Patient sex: M
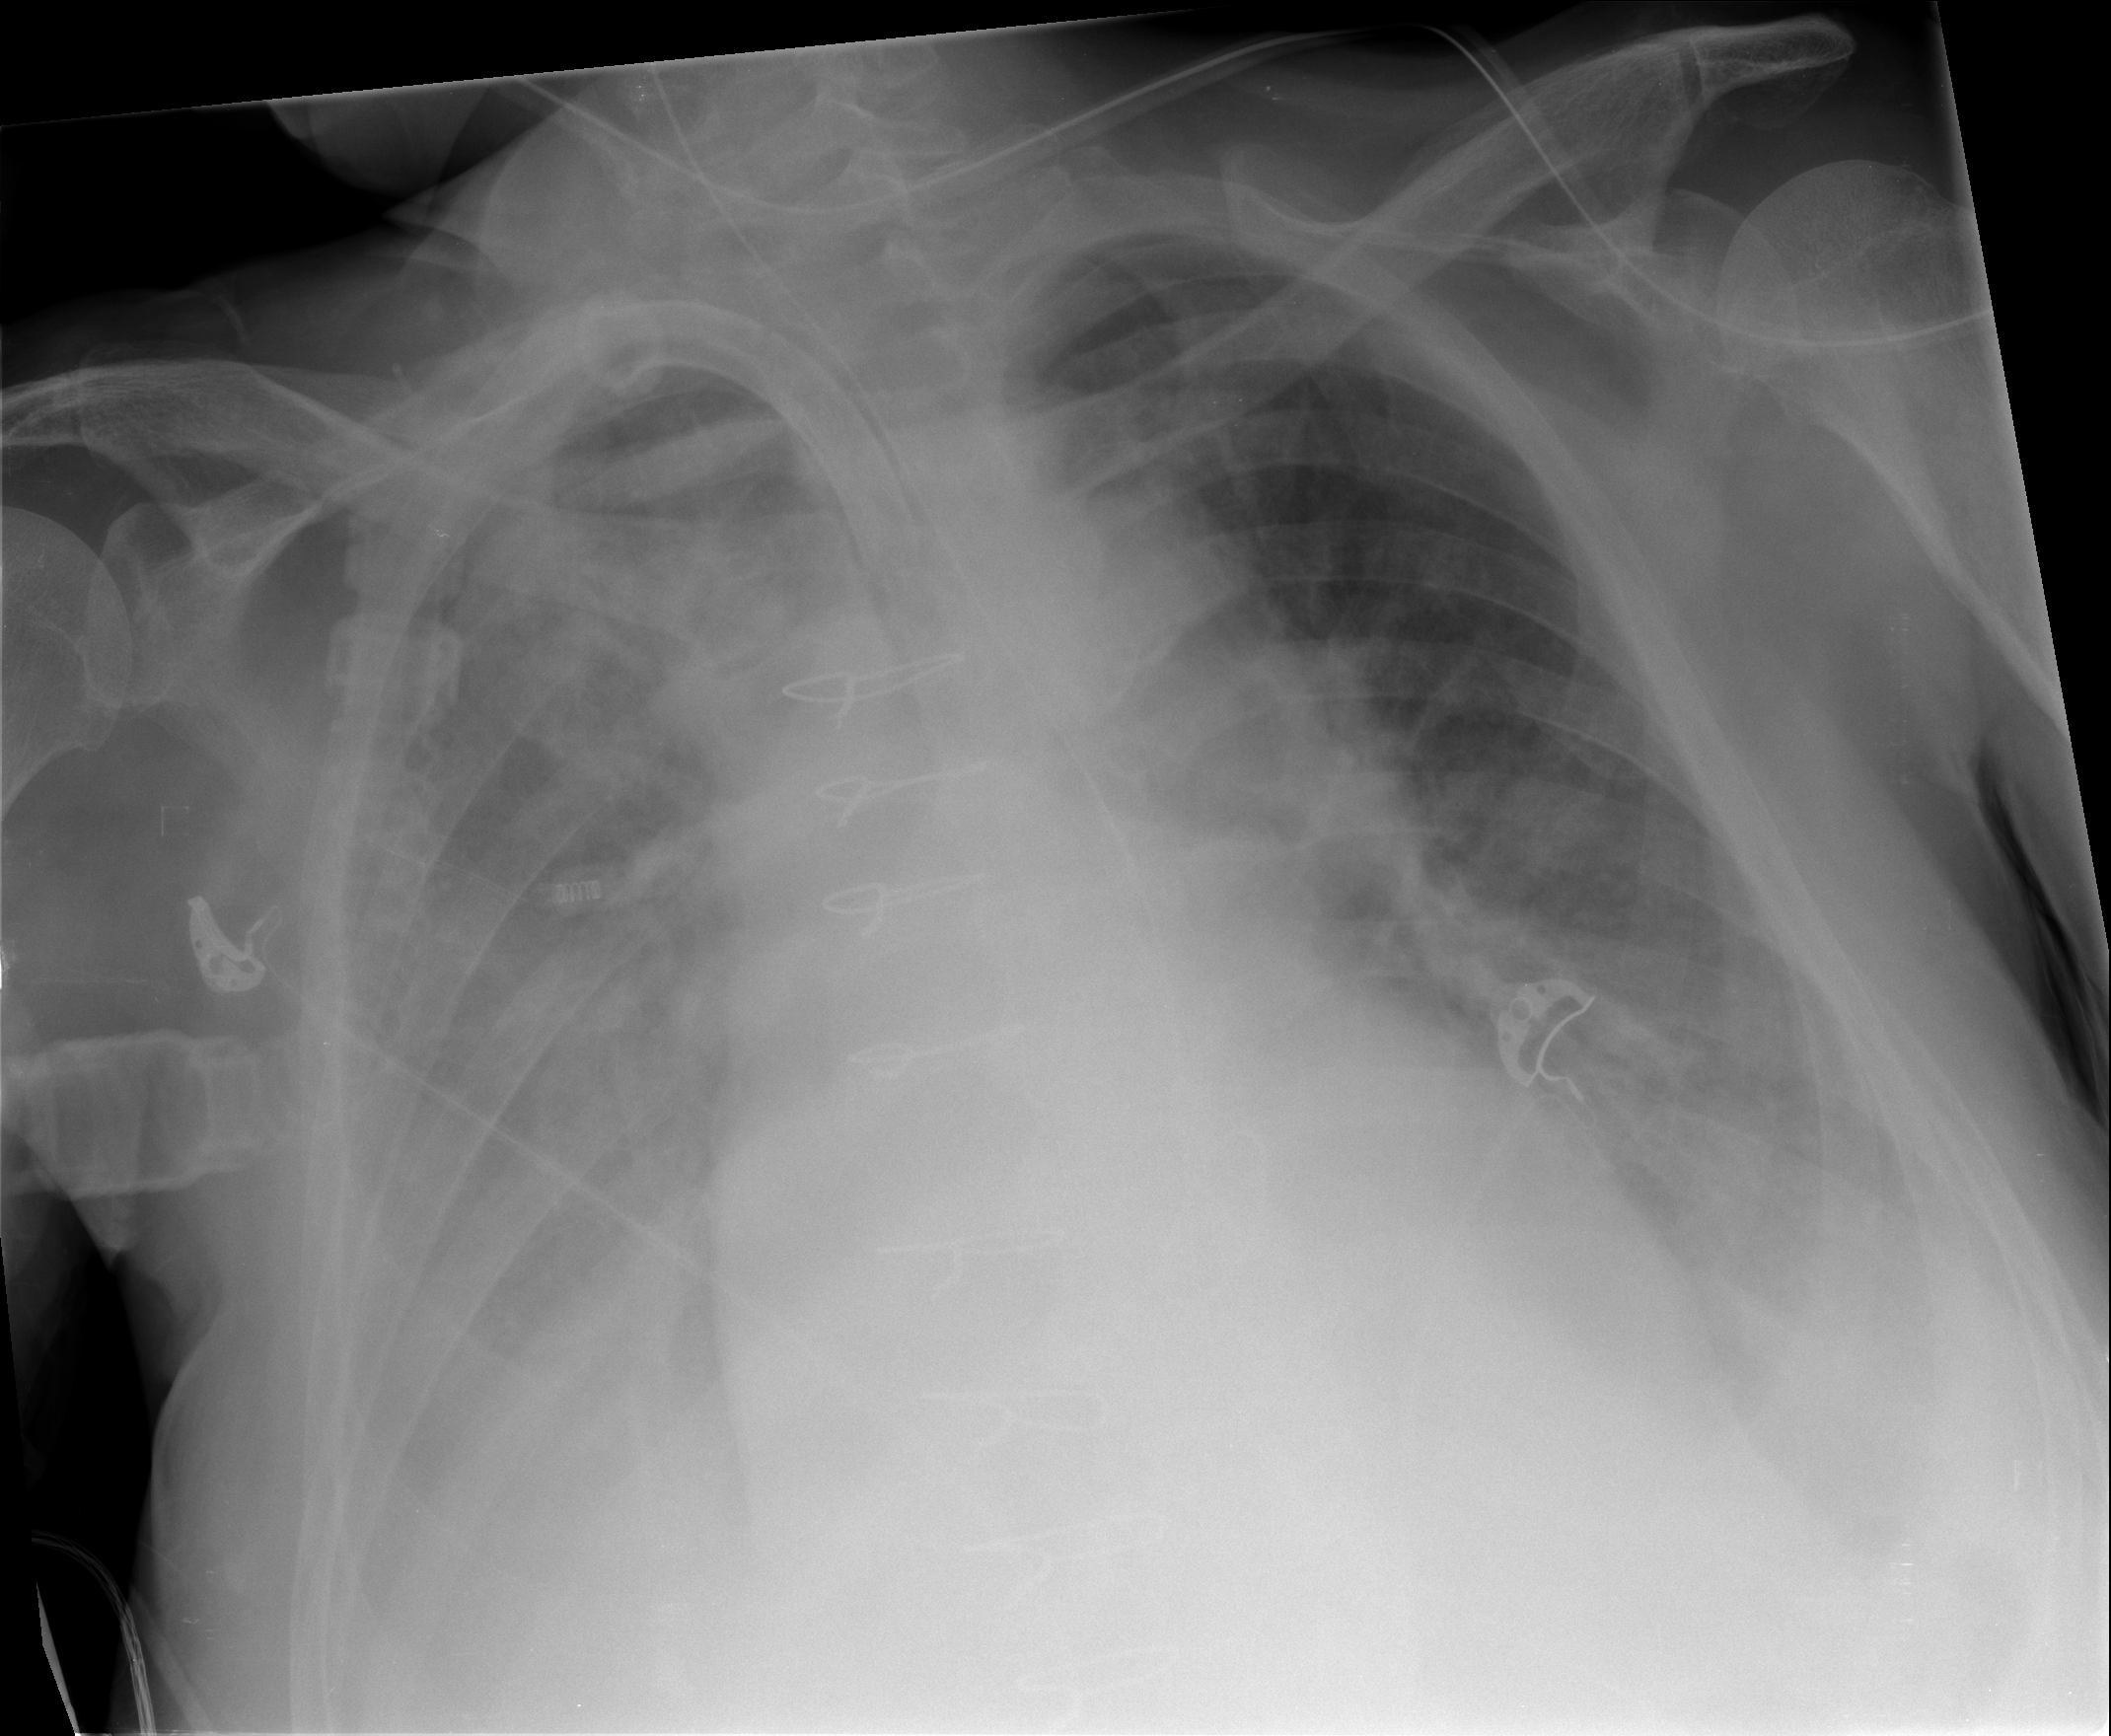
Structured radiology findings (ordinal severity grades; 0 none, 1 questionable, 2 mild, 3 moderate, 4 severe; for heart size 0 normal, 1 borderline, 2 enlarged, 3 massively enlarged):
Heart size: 2
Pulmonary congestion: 2
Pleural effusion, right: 2
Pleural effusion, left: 2
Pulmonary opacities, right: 2
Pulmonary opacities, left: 2
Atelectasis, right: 2
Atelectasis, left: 2